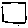
Label: square